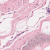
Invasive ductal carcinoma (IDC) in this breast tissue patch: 0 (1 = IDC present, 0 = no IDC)